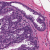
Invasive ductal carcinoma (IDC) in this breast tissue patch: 0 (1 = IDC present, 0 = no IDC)